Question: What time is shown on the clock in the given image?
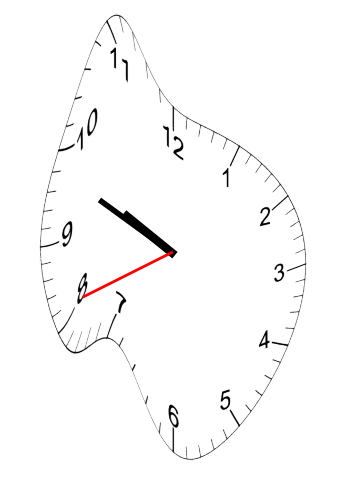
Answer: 09:48:41